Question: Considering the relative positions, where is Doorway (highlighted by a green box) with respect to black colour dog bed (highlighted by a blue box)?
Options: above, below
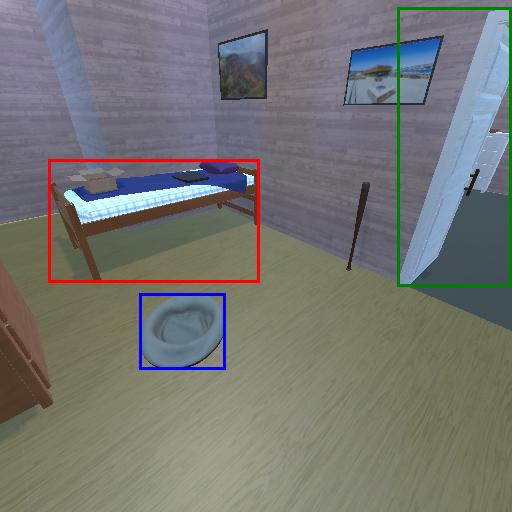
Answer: above